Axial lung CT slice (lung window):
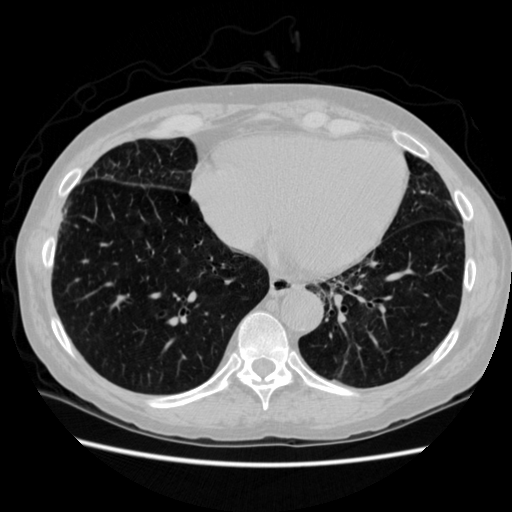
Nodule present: no